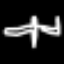
Label: airplane